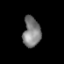
Tissue: prostate
Cell type: B cells
Senescence score: 0.7381
Nuclear area (px): 519
Mean DAPI intensity: 125.746